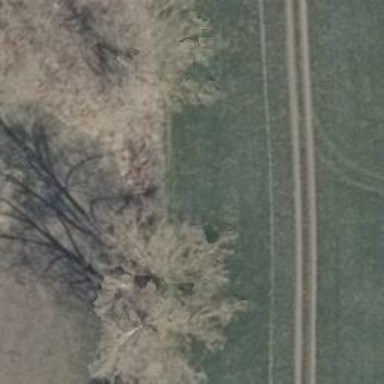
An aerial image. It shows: Row of trees in natural setting.